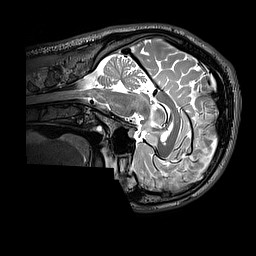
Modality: T2w
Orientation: sagittal
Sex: male
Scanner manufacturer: siemens
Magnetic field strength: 3 T
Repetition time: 3.2 s
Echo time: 0.409 s